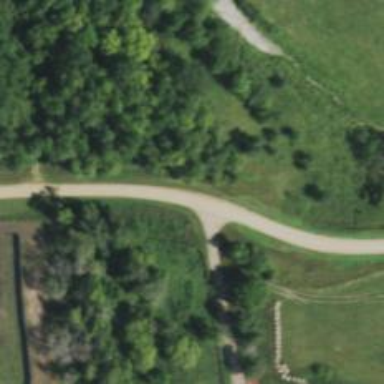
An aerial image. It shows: Unclassified road.